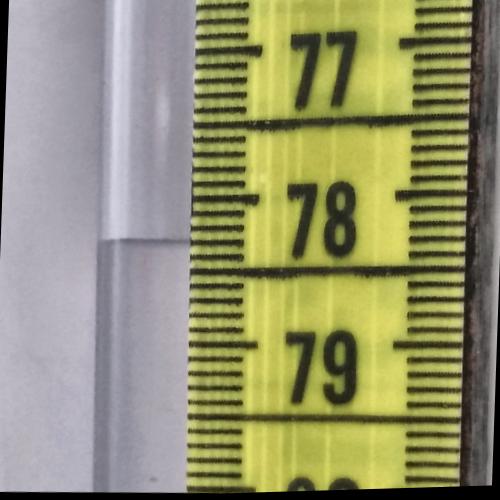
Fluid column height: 78.3 cm